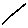
Label: line